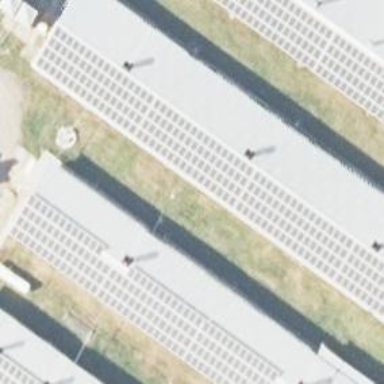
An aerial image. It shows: Stable with small solar photovoltaic panel for electricity generation.